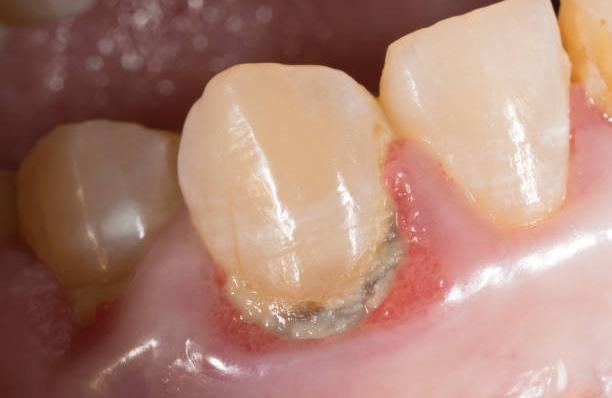
Condition: Gingivitis